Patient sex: M
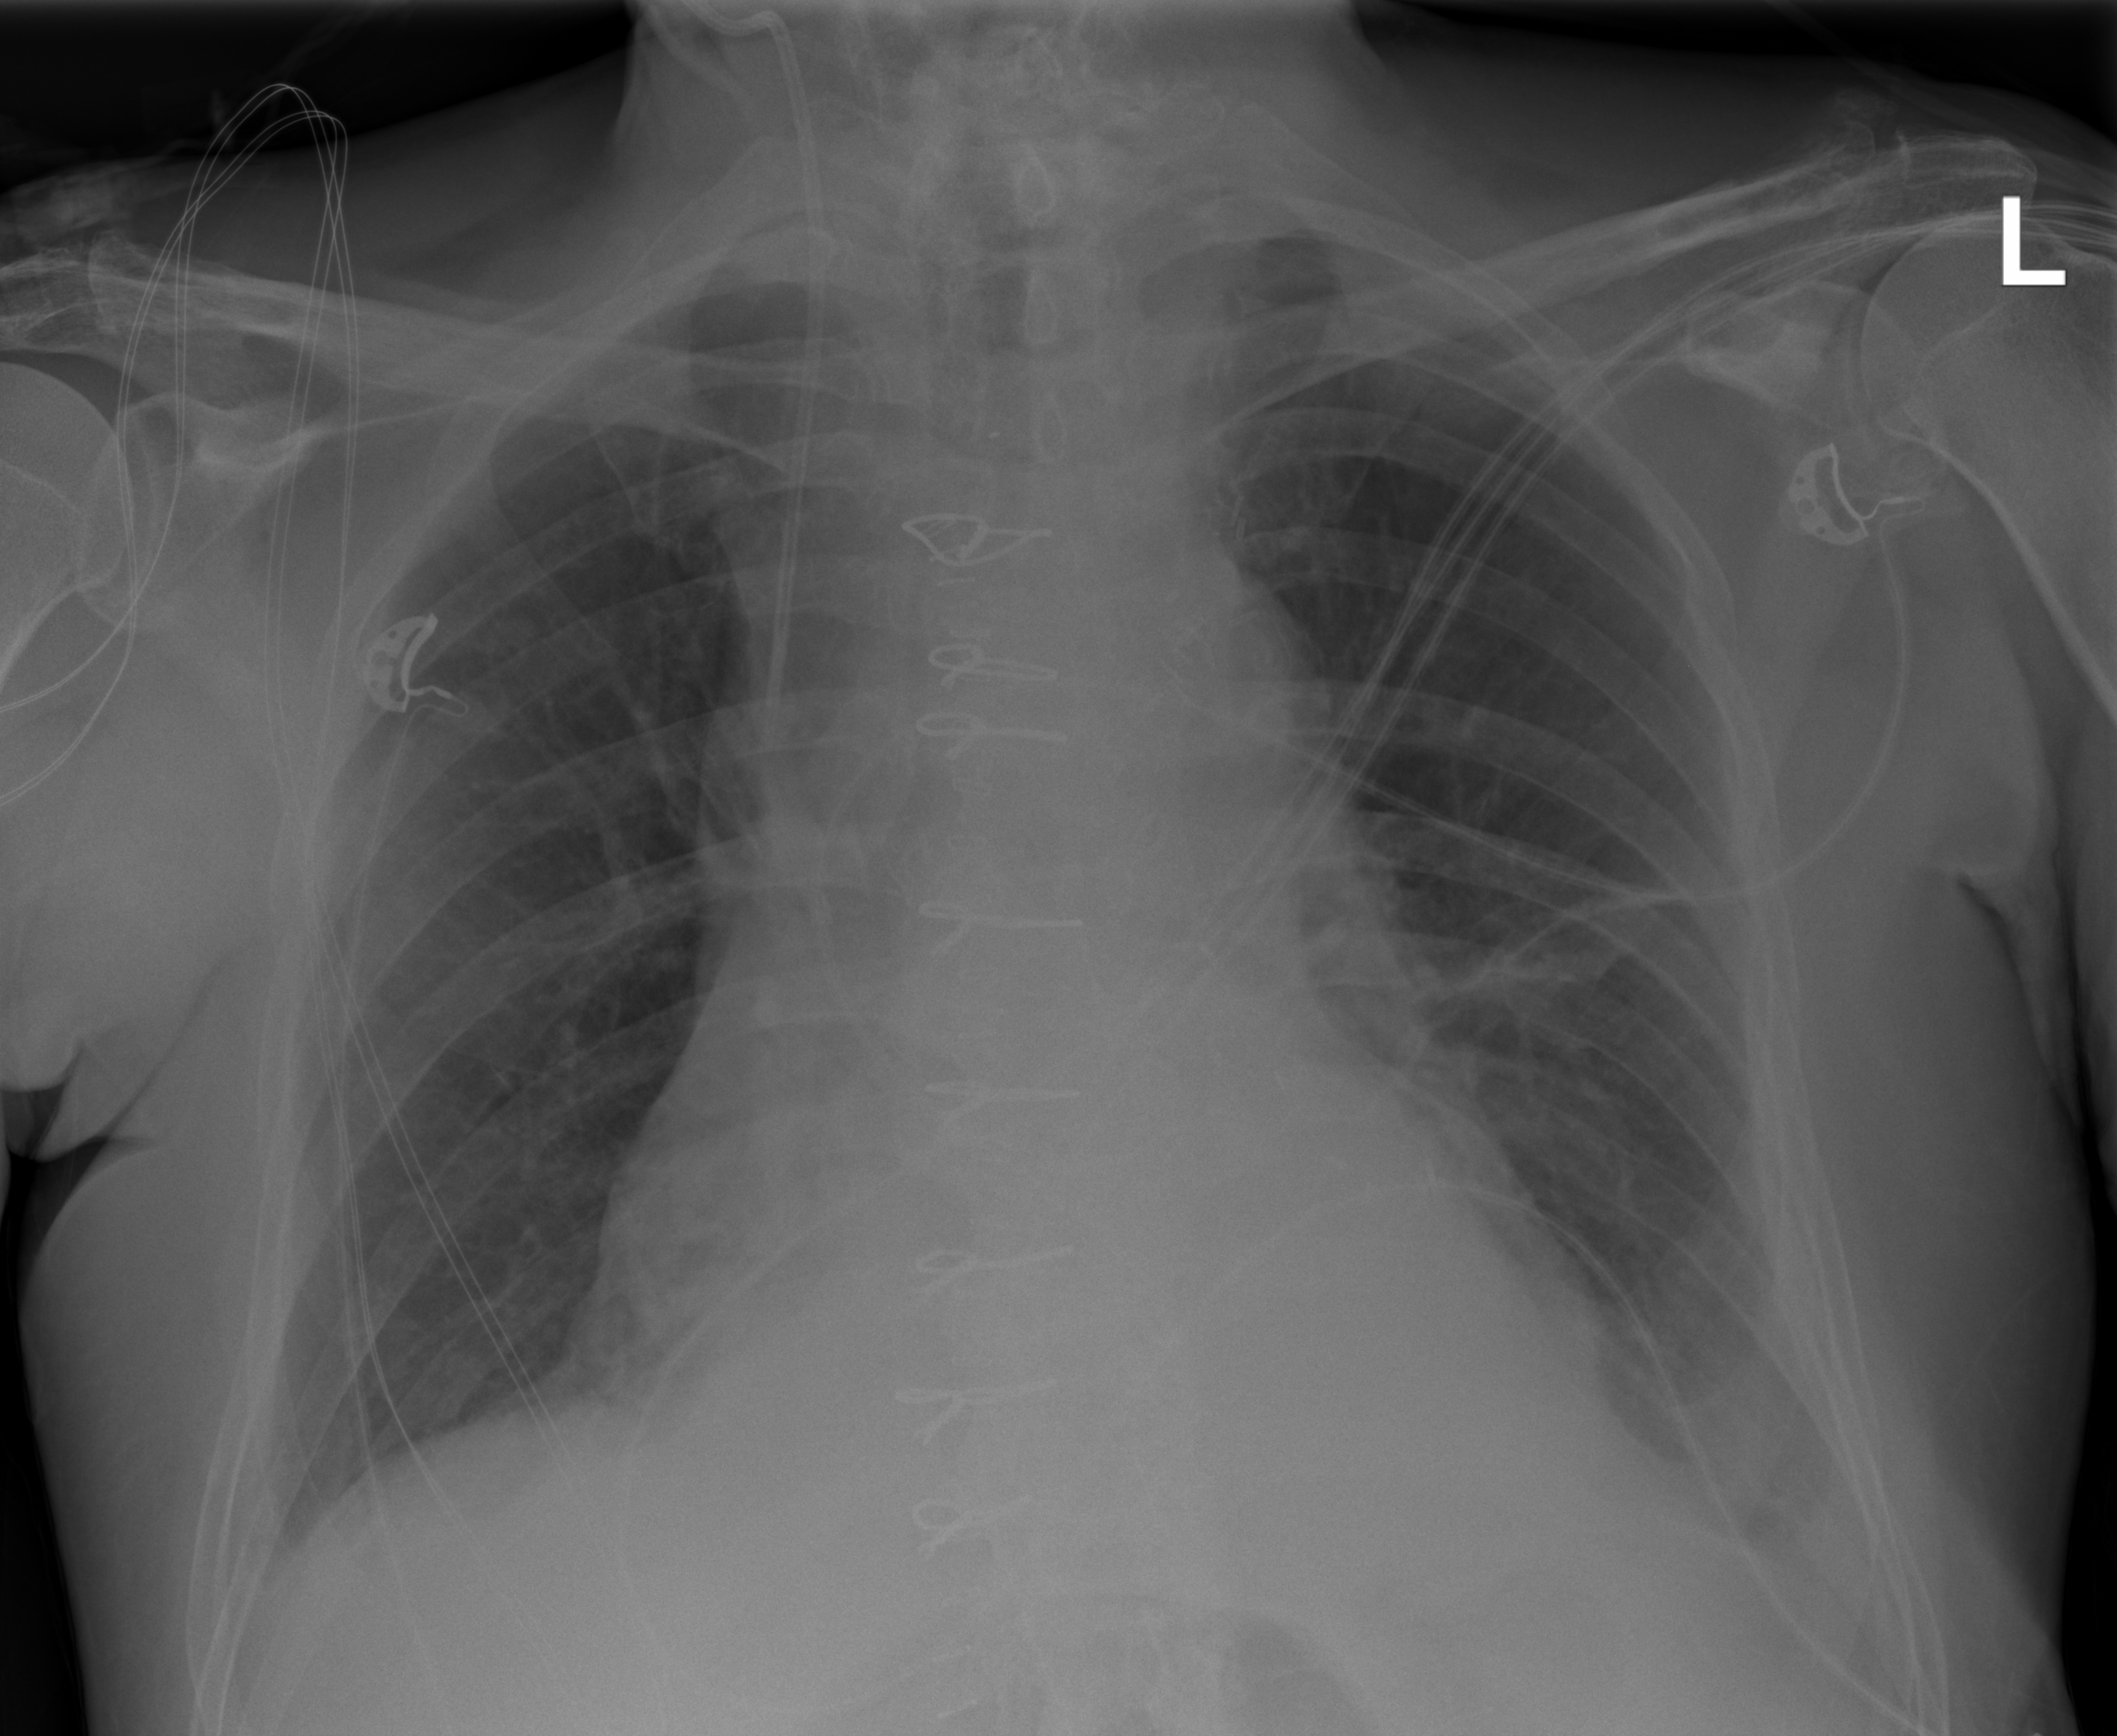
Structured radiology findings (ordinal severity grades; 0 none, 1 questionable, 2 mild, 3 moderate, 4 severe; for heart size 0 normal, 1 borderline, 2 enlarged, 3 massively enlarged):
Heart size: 2
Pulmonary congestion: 1
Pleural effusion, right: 1
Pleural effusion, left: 2
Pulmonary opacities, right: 1
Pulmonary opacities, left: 2
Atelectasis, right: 0
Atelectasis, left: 2